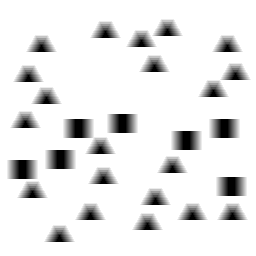
Squares: 7
Triangles: 21
Stars: 0
Total shapes: 28